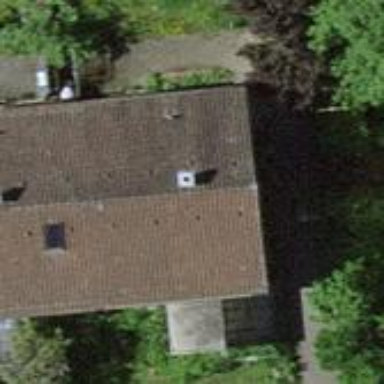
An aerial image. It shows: Semi-detached house with gabled roof.